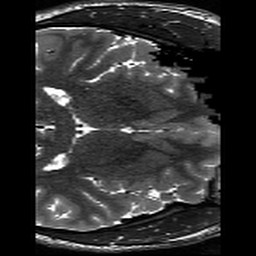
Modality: T2w
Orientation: axial